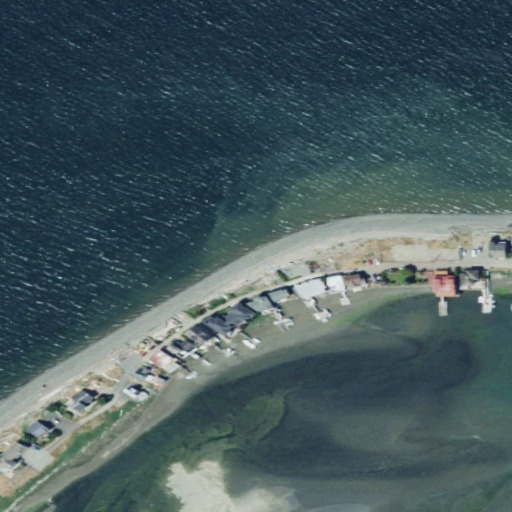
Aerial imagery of bar in Washington named Hedley Spit containing open water, high intensity development, medium intensity development, barren land, herbaceous wetlands, and low intensity development